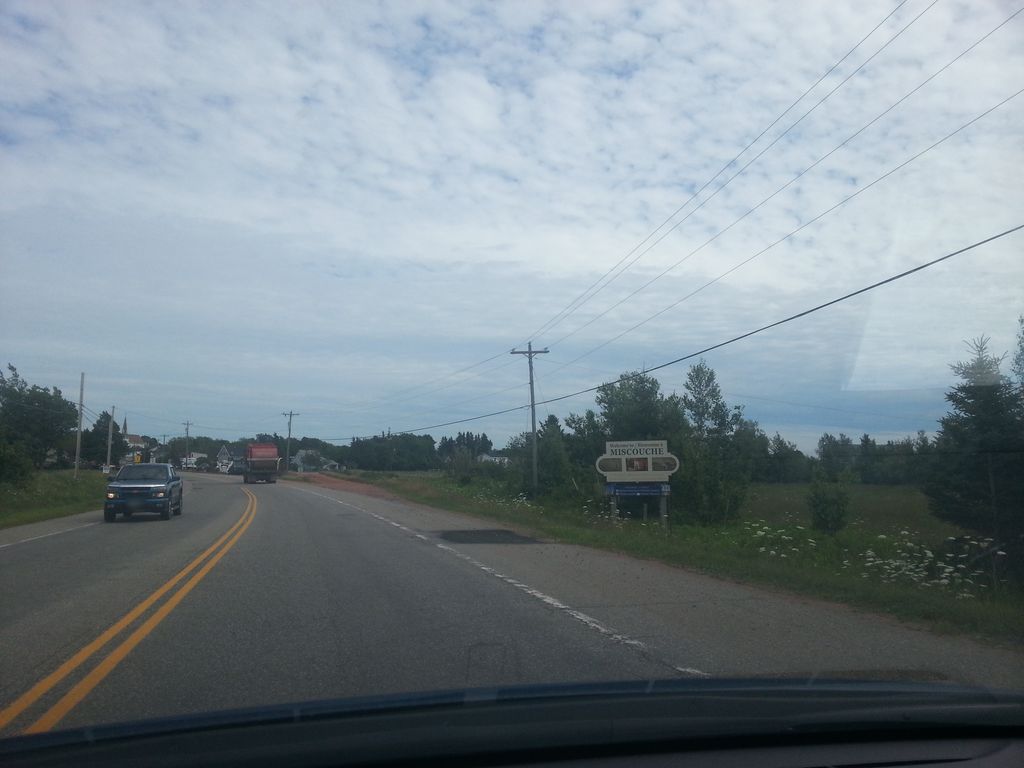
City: charlottetown